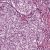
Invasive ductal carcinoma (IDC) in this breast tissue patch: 1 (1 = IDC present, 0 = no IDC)